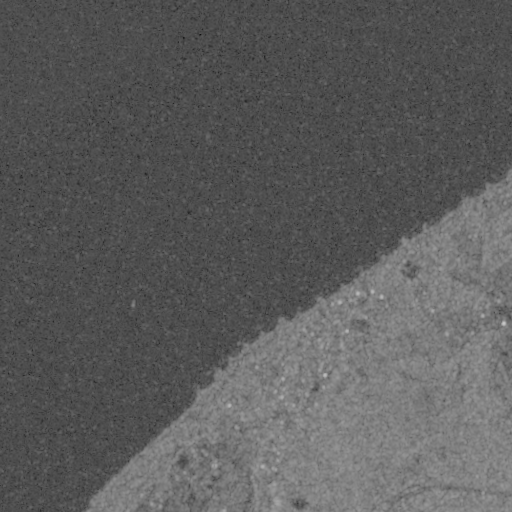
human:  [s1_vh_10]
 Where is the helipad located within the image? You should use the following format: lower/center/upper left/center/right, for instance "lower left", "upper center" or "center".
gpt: The helipad is located in the center right of the image.
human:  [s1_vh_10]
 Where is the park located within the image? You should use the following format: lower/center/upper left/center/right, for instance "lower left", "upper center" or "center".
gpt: The park is located in the lower center of the image.
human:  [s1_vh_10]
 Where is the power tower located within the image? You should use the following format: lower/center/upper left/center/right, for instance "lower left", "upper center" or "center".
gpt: The power tower is located in the lower right of the image.
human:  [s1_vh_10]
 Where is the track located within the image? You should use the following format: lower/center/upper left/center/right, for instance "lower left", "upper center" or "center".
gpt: The track is located in the lower center of the image.
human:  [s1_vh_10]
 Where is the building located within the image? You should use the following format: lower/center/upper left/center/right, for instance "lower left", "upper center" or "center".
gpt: There is no building in the image.

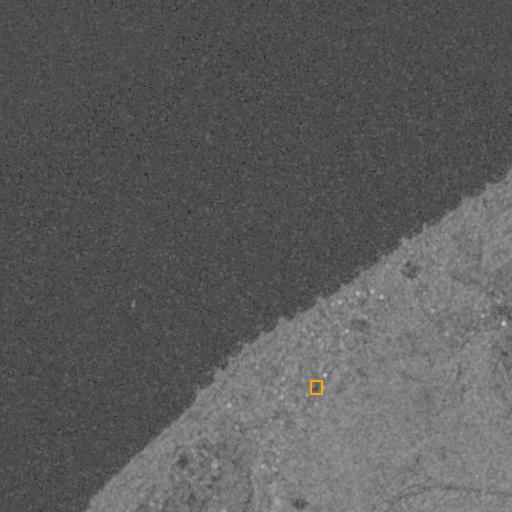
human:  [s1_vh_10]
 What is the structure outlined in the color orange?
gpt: The structure outlined in orange is a track.
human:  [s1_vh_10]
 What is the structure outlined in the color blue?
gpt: There is no blue outline.